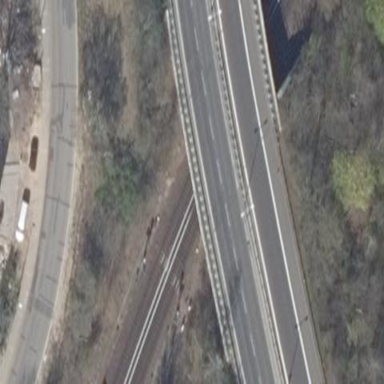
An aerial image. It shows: Man-made bridge.